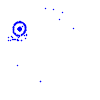
Particle: pion